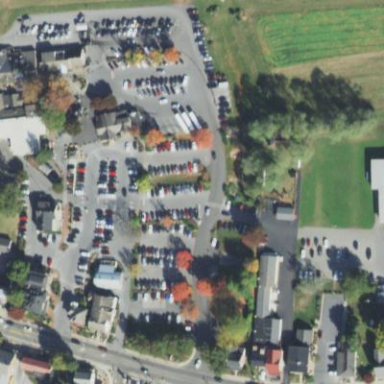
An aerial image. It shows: Parking area.